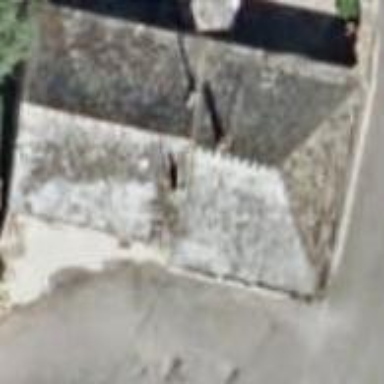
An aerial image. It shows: Terrace building.